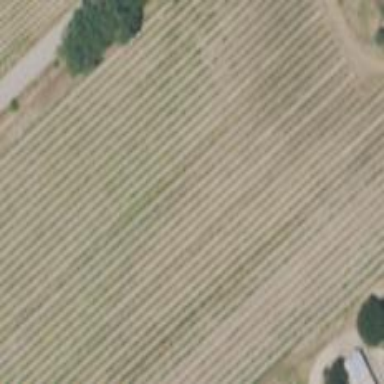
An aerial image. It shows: Vineyard with grape crops.